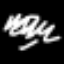
Label: squiggle